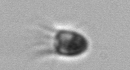
Label: Balanion